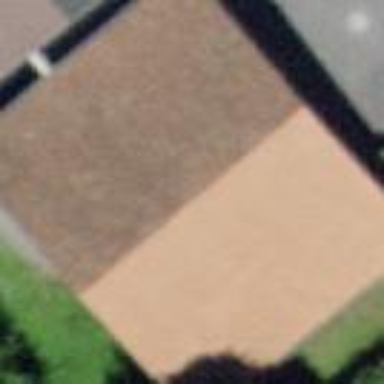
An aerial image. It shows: Garage.